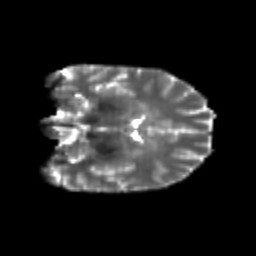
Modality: T2w
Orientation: coronal
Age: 24
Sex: female
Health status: healthy
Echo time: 0.074 s